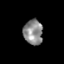
Tissue: skin
Cell type: Epithelial cells
Senescence score: 0.1878
Nuclear area (px): 473
Mean DAPI intensity: 139.053